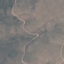
Label: HerbaceousVegetation